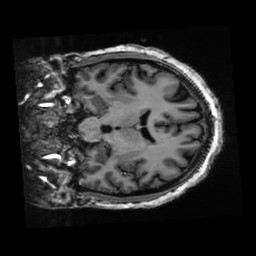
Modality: T1w
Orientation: coronal
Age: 25
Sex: female
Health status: healthy
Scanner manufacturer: ge
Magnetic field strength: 3 T
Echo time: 0.0052 s